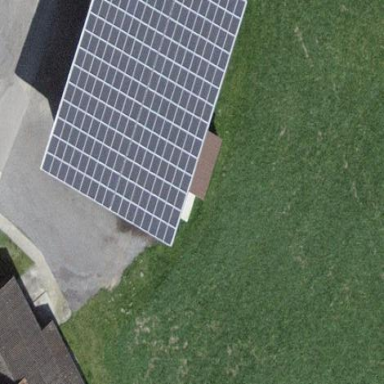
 consisting of solar photovoltaic panels."